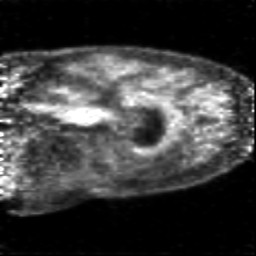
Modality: PET
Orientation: sagittal
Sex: male
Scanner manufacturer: siemens